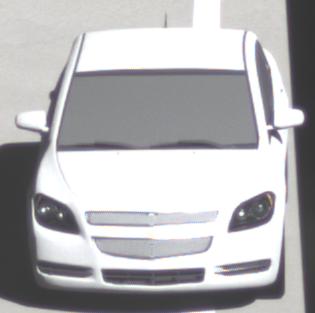
Make: Chevrolet
Model: Malibu 2.4
Detailed model: Malibu
Model produced from: 2012/07
Model produced until: 2014/08
Doors: 4
Color: white
Road condition: dry road
Daytime: morning or afternoon
Contrast: high contrast